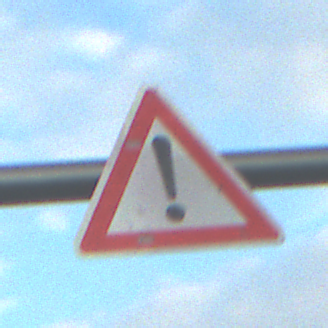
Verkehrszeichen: Gefahrenstelle
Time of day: SunriseSunset
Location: Outdoor (RoadRail)
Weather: PartlyCloudy
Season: NotSpecified
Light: Natural